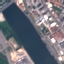
Land use / land cover class: River